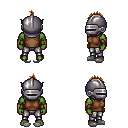
a pixel art fantasy rpg character, male body template, orc, green skin, brown sleeveless shirt, metal pants, brown mohawk hairstyle, metal helm, leather bracers, white slippers, four views (front, back, left, right), 2x2 character sprite sheet, small pixel art, hard edges, no anti-aliasing